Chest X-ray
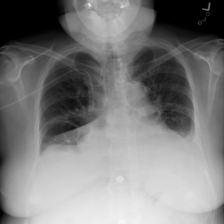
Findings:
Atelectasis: positive
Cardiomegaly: positive
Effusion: positive
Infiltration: negative
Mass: negative
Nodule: negative
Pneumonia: negative
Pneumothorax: negative
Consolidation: negative
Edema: negative
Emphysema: negative
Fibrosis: negative
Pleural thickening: negative
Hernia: negative